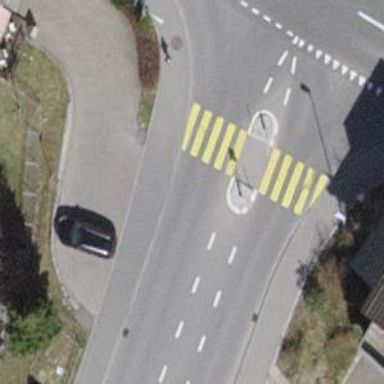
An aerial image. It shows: Marked crossing with pedestrian island.